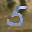
Label: 5